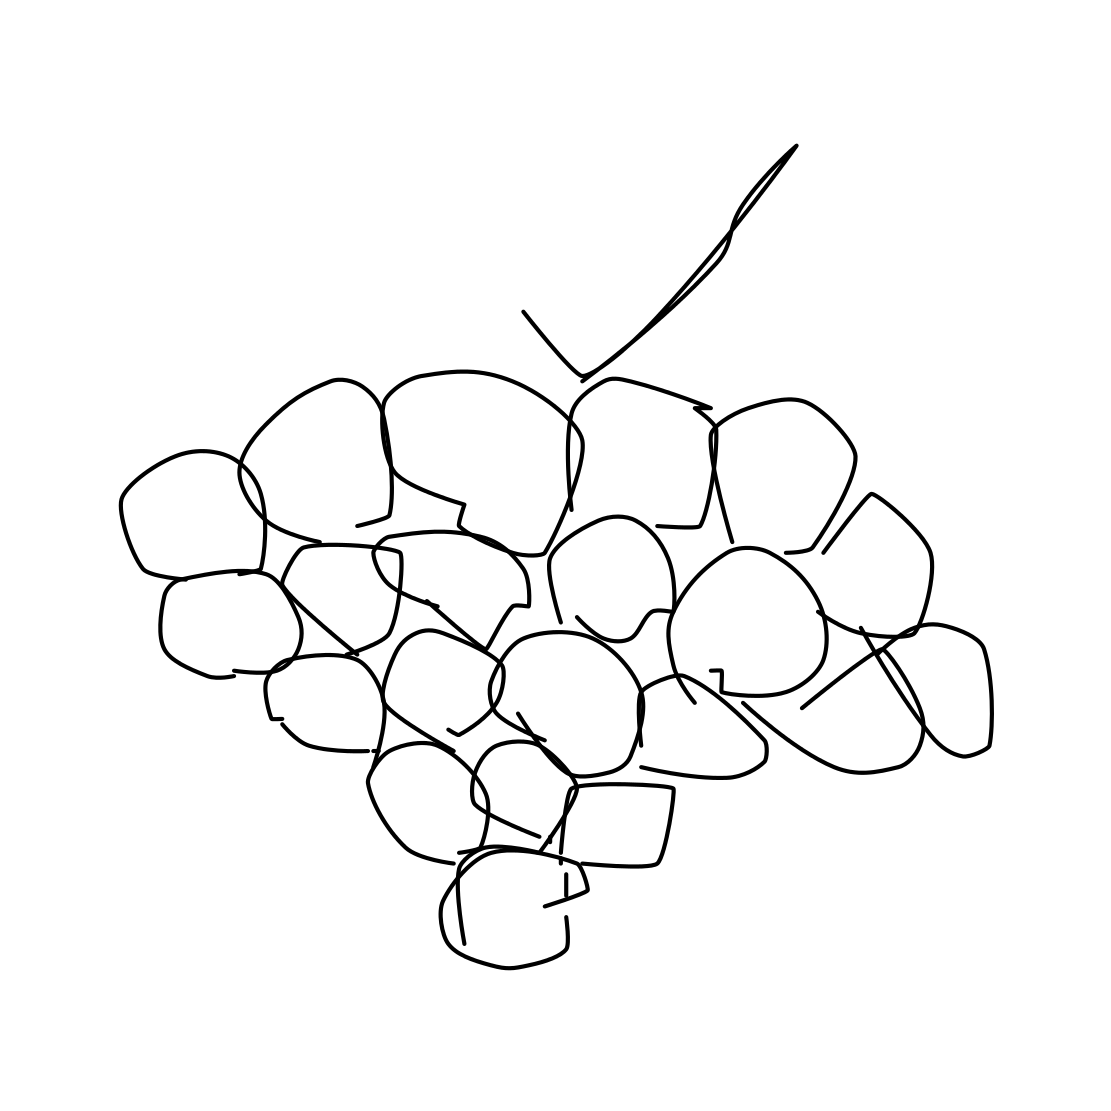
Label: grapes